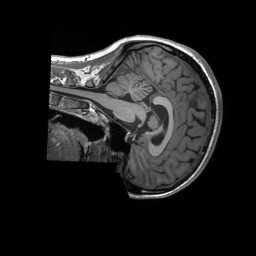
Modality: T1w
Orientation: sagittal
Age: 19
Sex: female
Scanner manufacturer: siemens
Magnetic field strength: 3 T
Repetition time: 2.3 s
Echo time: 0.00232 s